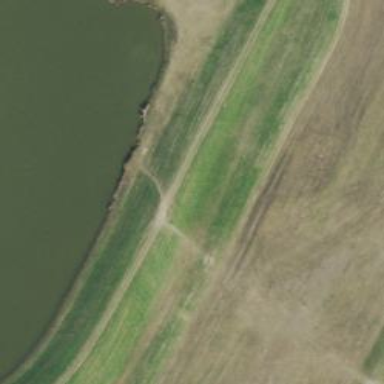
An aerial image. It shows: Path.